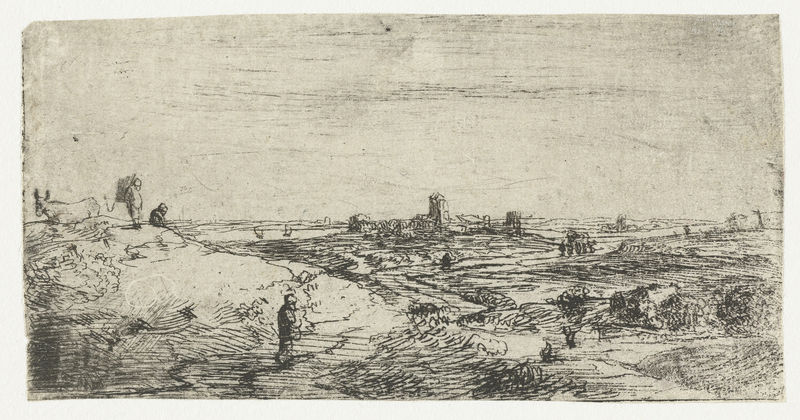
Titel: Landschap met een koe
Standort: Amsterdam
Institution: Rijksmuseum
Schlagwörter: himmel, mann, wasser, landschaft, menschen, stadt, ufer, zeichnung, tier, ebene, erde, feld, horizont, weite, wald, boote, turm, segel, grafik, rind, fluß, bauer, burg, radierung, strich, fisch, bulle, stier, fischen, bursche